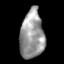
Tissue: skin
Cell type: Fibroblasts
Senescence score: 0.6788
Nuclear area (px): 1126
Mean DAPI intensity: 153.624